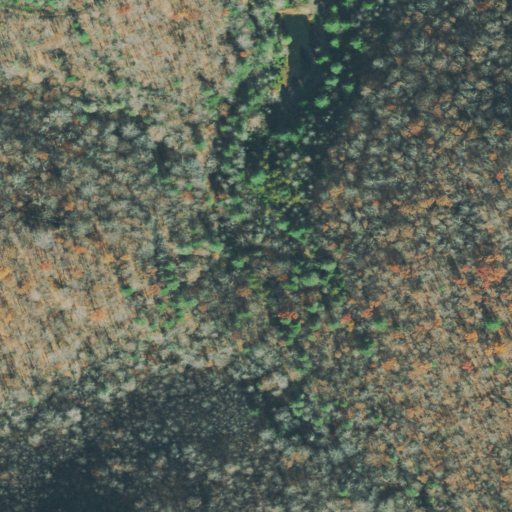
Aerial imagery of valley in Tennessee named Split Chestnut Hollow containing deciduous forest, mixed forest, and evergreen forest